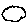
Label: cloud